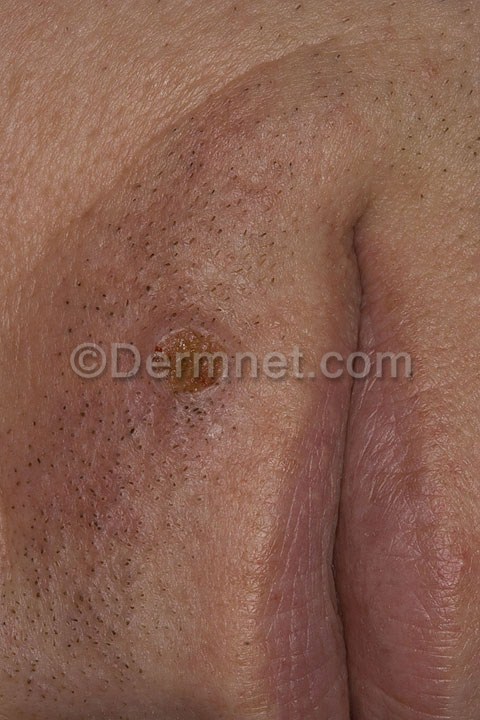
Disease: Actinic Keratosis Basal Cell Carcinoma and other Malignant Lesions